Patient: sex F, age 54
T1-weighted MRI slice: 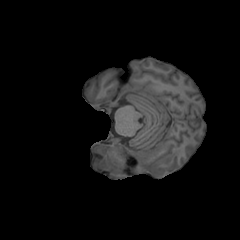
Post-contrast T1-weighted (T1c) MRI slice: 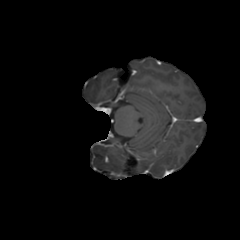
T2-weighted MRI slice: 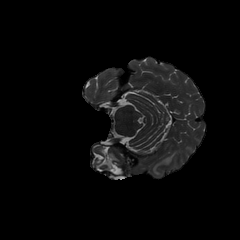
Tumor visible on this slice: yes
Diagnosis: Glioblastoma, IDH-wildtype
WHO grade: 4